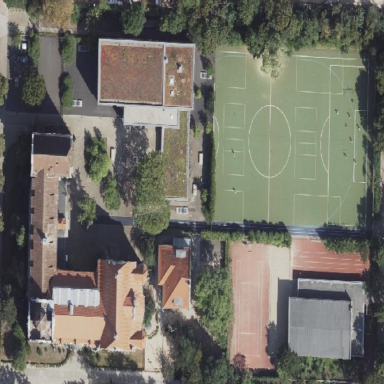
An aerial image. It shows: Secondary school.